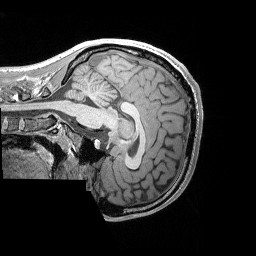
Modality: T1w
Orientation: sagittal
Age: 18
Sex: male
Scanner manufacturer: siemens
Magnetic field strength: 3 T
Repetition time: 1.9 s
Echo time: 0.00302 s